Question: During updating eclipse, my laptop rebooted suddenly, and after the reboot when i run eclipse it doesn't work.
I have tried many solutions such as editing the eclipse.ini file( i have define the "-vm" parameter as below( the image is content of the eclipse.ini):

so do have any solution to resolve the problem.
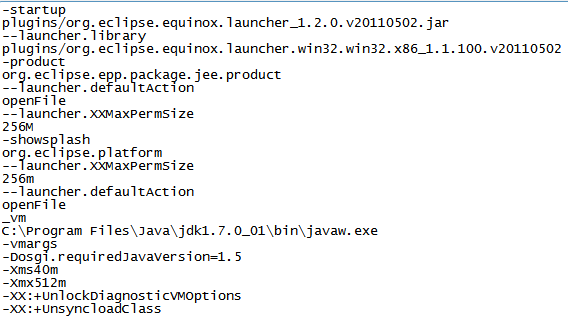
Answer: Curious why you posted an image rather than the actual text, which makes things a little bit more difficult - but I think you have a '_vm' (with an underscore) instead of a '-vm' (with a dash), which would cause issues.
If this doesn't fix it, you'll need to elaborate on "doesn't work".